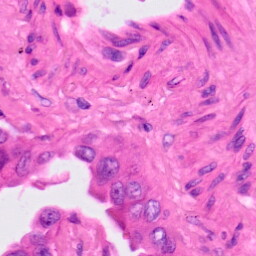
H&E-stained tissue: Lung